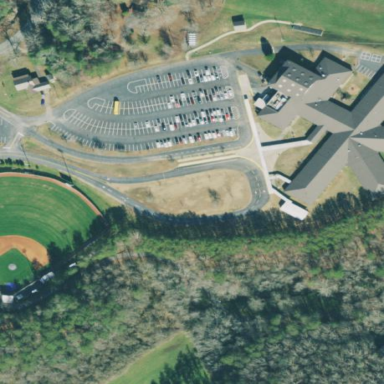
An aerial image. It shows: School.